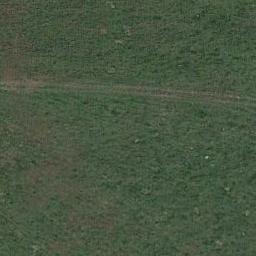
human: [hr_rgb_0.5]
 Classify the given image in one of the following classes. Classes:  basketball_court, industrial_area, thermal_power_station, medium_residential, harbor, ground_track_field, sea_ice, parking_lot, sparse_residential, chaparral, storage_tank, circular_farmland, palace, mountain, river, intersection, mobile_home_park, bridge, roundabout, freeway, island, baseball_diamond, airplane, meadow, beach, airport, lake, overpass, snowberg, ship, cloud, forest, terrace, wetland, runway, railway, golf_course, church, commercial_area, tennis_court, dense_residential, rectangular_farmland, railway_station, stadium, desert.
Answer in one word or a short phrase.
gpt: meadow